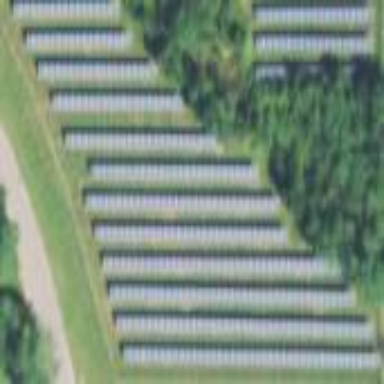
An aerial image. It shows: Solar power generator utilizing photovoltaic panels.